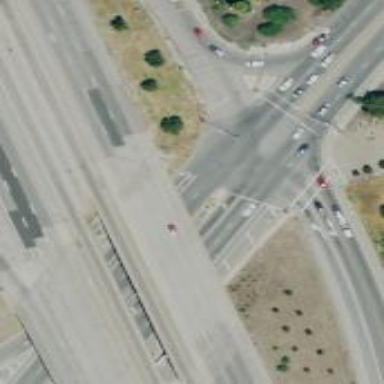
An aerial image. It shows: Solid stop line on the road.